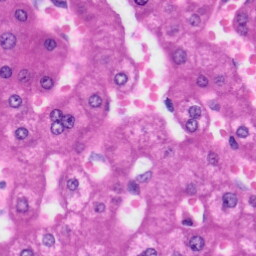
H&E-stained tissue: Liver